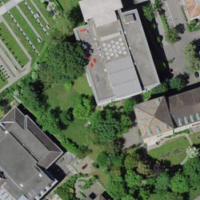
EUNIS habitat code: 55
Species observed at this site:
Certhia brachydactyla
Corvus corone
Motacilla cinerea
Cyanistes caeruleus
Dendrocopos major
Fringilla coelebs
Sylvia atricapilla
Columba palumbus
Muscicapa striata
Turdus merula
Tettigonia viridissima
Tachymarptis melba
Fringilla montifringilla
Parus major
Phoenicurus ochruros
Sitta europaea
Ficedula hypoleuca